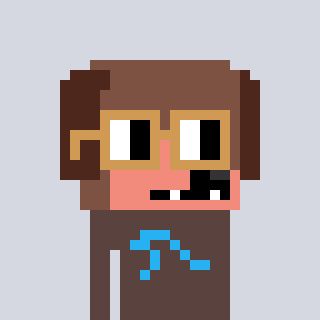
a pixel art character with square brown glasses, a dog-shaped head and a darkbrown-colored body on a cool background